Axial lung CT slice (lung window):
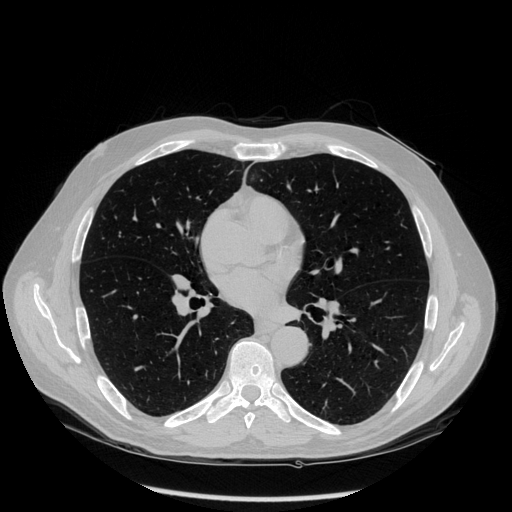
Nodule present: no